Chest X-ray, PA view. Patient: 53 years old, sex M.
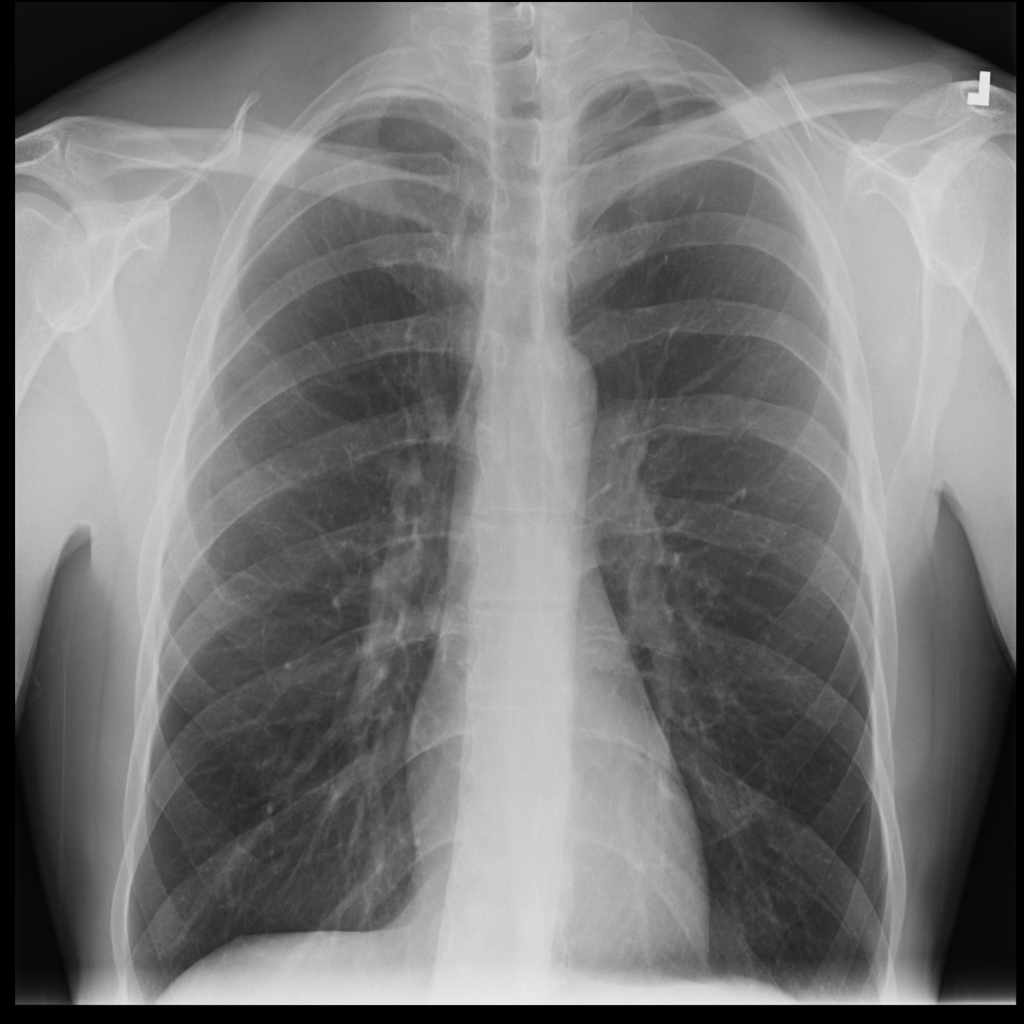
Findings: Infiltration